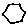
Label: hexagon